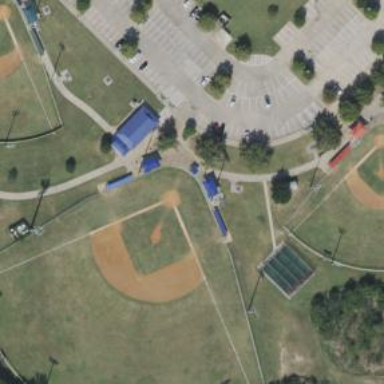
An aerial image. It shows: Baseball pitch for leisure land.